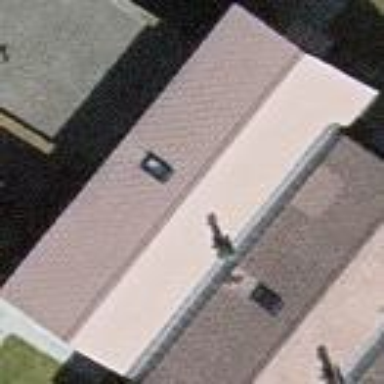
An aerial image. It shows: Gabled roofed house.